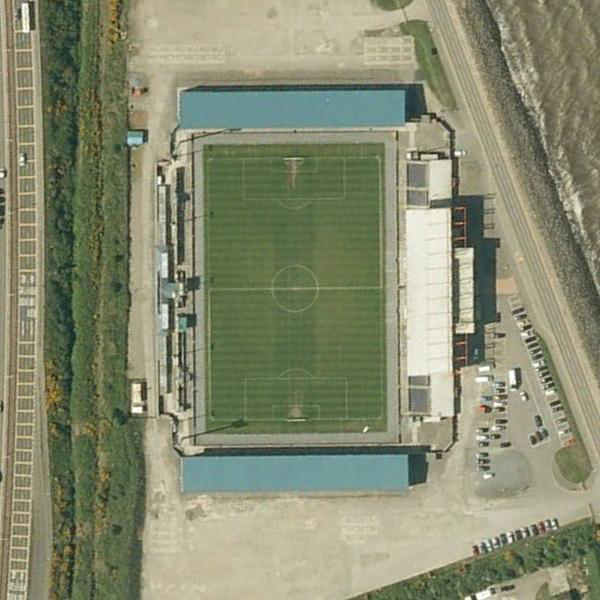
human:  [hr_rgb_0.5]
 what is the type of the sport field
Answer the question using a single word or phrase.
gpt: football field